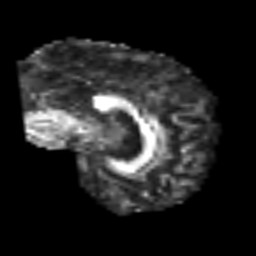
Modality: FA
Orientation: sagittal
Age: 49
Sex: male
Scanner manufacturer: siemens
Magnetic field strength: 3 T
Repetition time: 6.1 s
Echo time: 0.101 s